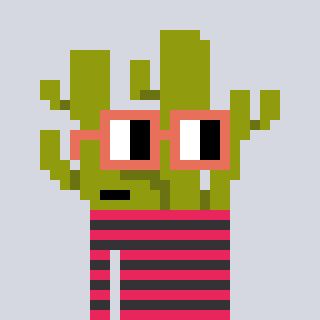
a pixel art character with square orange glasses, a cactus-shaped head and a grayscale-colored body on a cool background